Question: I downloaded latest version of Jboss from <URL>.
I created a Dynamic Web Project and create a servlet in it. Servlet class has build path errors as shown in image below. I explored server directories and it did not include any servlet jar. How can I get JBOSS server which include servlet and web jars in it?

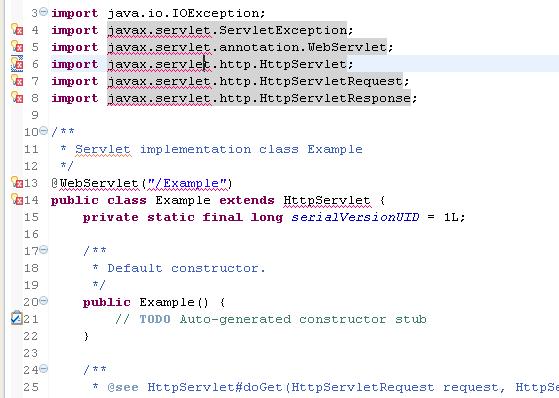
Answer: The servlet jar in JBOSS server should be present under:
'''
JBOSS_HOME/common/lib/
'''
most likely with name 'servlet-api.jar'
It should also be included in your class-path.